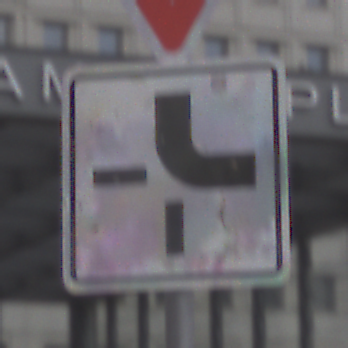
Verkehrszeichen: VerlaufVorfahrtsstrasse4
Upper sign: VorfahrtGewaehren
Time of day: MorningAfternoon
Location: Outdoor (Urban)
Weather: Overcast
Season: NotSpecified
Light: Natural